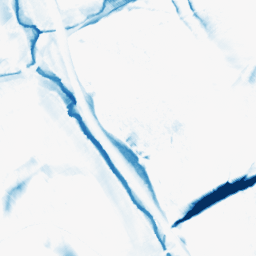
Category: morphological
Decomposition family: morphological_diamond
Decomposition parameters: operation: closing
radius: 15
Upsampling method: cubic_catmull_rom
Upsampling parameters: scale: 2
Upsampling scale: 2